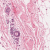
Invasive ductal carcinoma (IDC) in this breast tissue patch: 0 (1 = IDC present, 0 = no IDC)